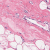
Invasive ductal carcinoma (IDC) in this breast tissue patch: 0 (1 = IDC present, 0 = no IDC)